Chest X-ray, PA view. Patient: 64 years old, sex F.
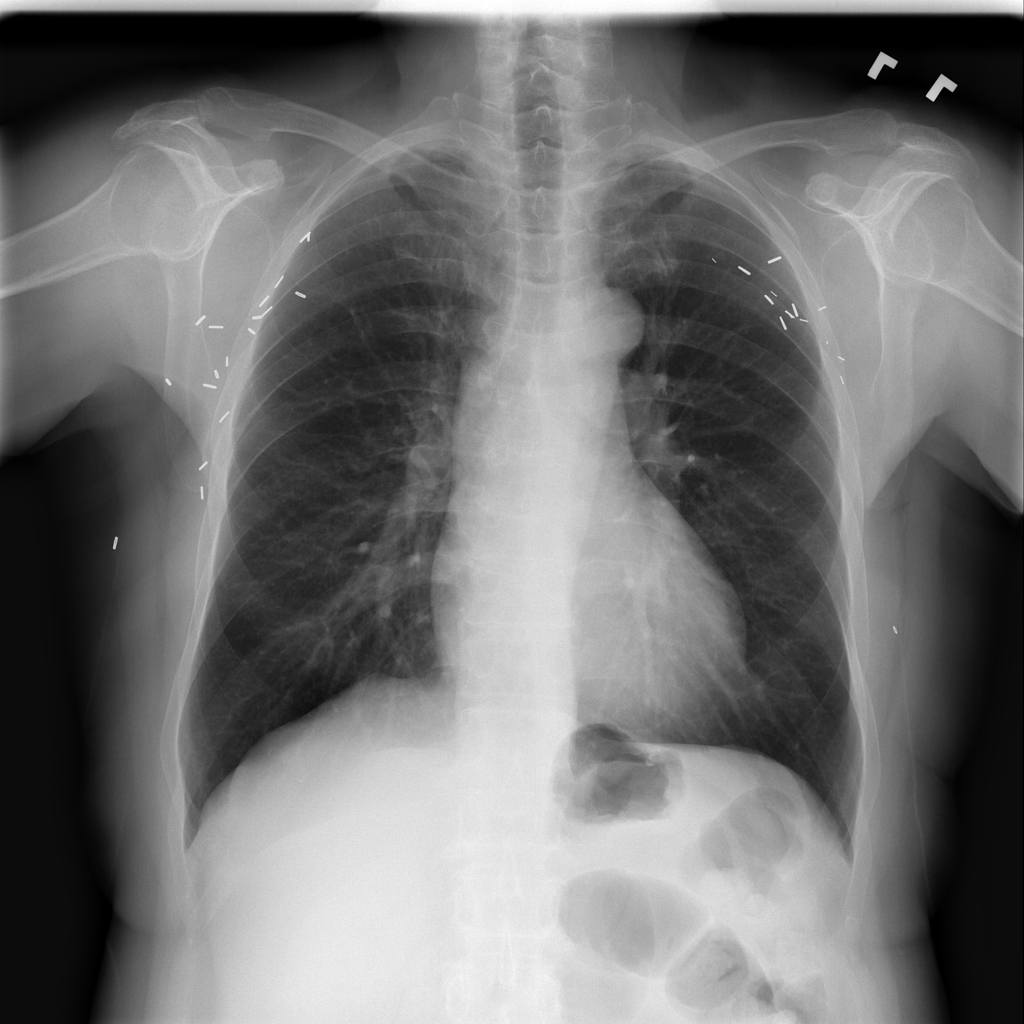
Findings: No Finding